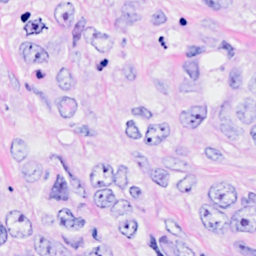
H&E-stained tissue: Breast